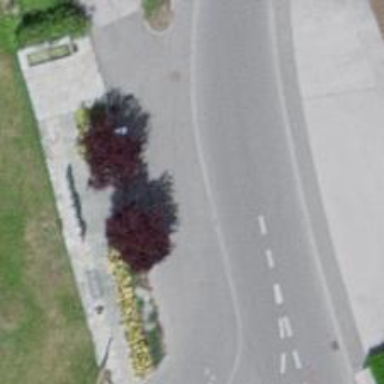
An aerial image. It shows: Sidewalk.